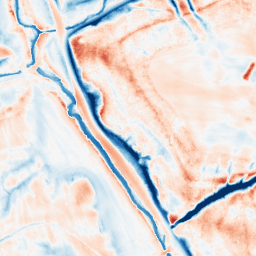
Category: edge_preserving
Decomposition family: guided
Decomposition parameters: radius: 8
eps: 0.01
Upsampling method: bicubic
Upsampling parameters: scale: 2
Upsampling scale: 2